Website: home-depot
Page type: customer-info-address
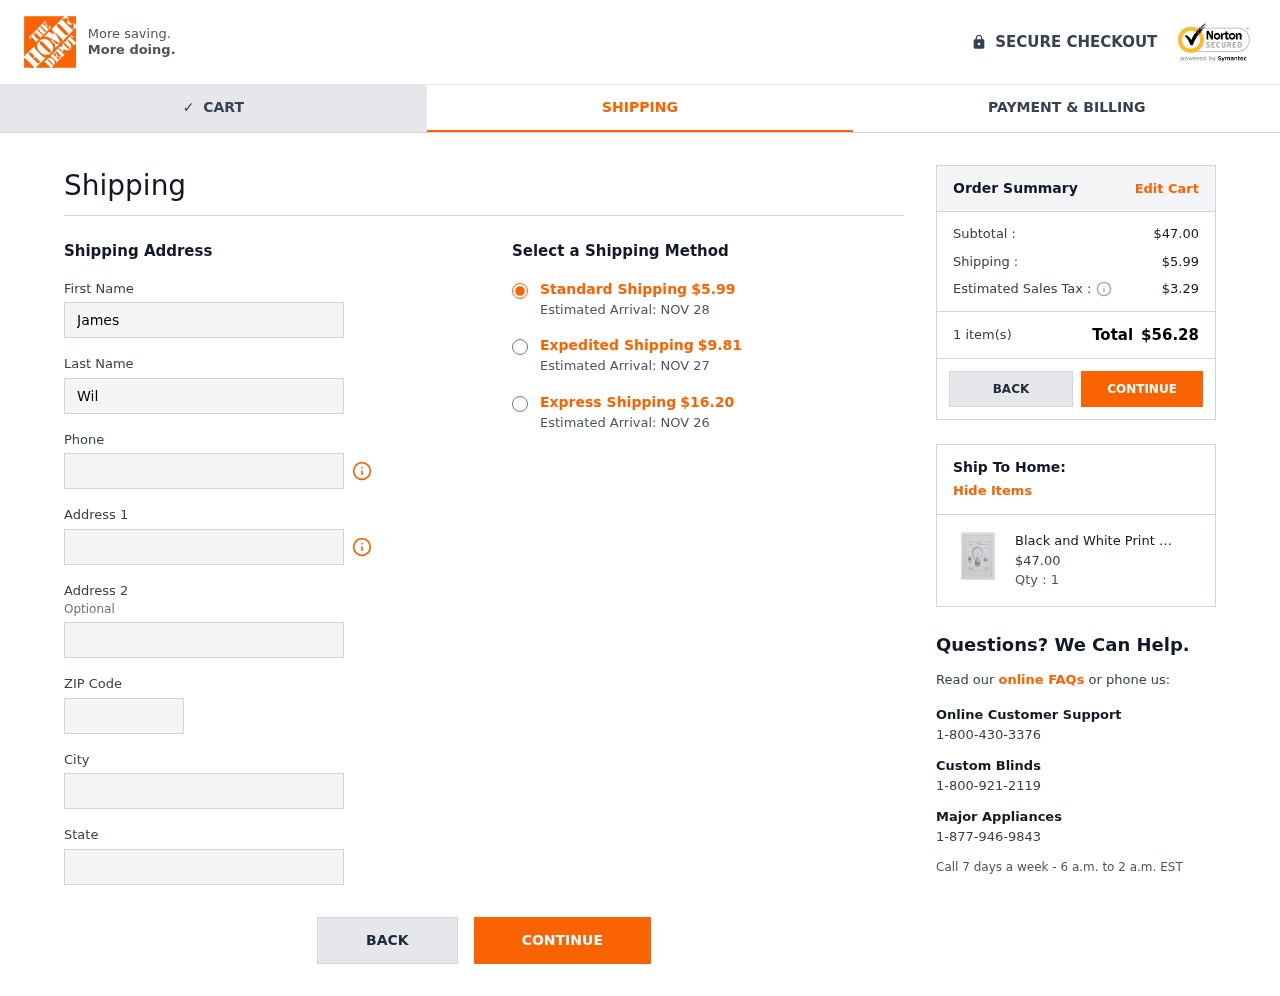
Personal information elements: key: PII_CITY
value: Williammouth
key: PII_FIRSTNAME
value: James
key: PII_LASTNAME
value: Williams
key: PII_PHONE
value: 8808399608
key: PII_POSTCODE
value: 97403
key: PII_STATE
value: Rhode Island
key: PII_STREET
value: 4258 Garrett Mews Suite 910
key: PII_STREET2
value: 564 Johnson Underpass
Product elements: key: PRODUCT1_NAME
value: Black and White Print of 1891 Bulb in White Frame, 15" x 21"
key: PRODUCT1_PRICE
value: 47
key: PRODUCT1_QUANTITY
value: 1
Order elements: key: ORDER_SHIPPING_COST
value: $5.99
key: ORDER_DELIVERY_DATE
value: Estimated Arrival: NOV 28
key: ORDER_SHIPPING_COST_EXPEDITED
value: $9.81
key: ORDER_DELIVERY_DATE_EXPEDITED
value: Estimated Arrival: NOV 27
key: ORDER_SHIPPING_COST_EXPRESS
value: $16.20
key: ORDER_DELIVERY_DATE_EXPRESS
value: Estimated Arrival: NOV 26
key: ORDER_SUBTOTAL
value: $47.00
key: ORDER_TAX
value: $3.29
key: ORDER_NUM_ITEMS
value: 1 item(s)
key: ORDER_TOTAL
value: $56.28